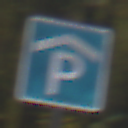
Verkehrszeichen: Parkhaus
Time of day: MorningAfternoon
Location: Outdoor (Nature)
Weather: Overcast
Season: Autumn
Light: Natural